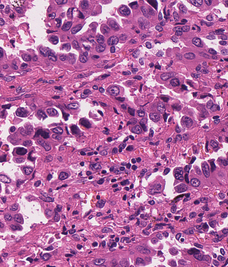
Tumor epithelial tissue: yes
Tumor-associated stroma tissue: yes
Normal tissue: no